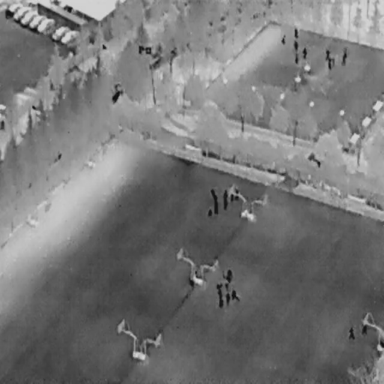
There are 34 objects shown in the infrared image, including nine Cars, and 25 People.